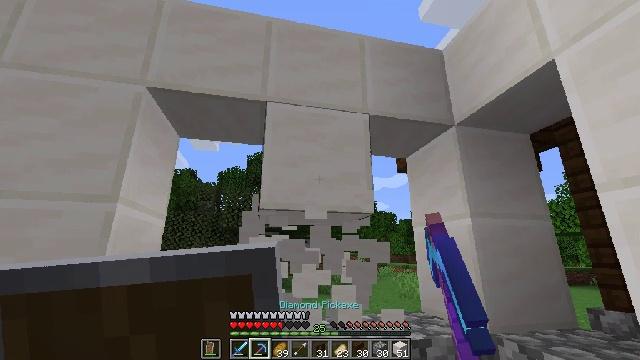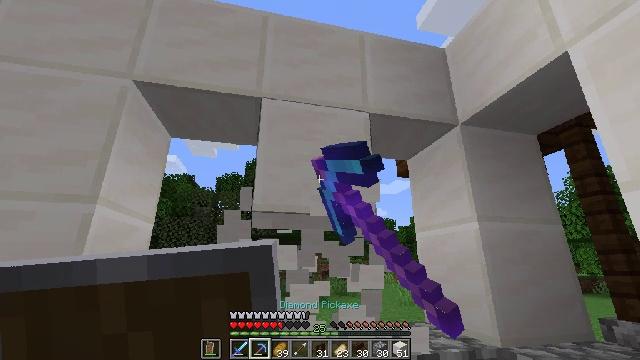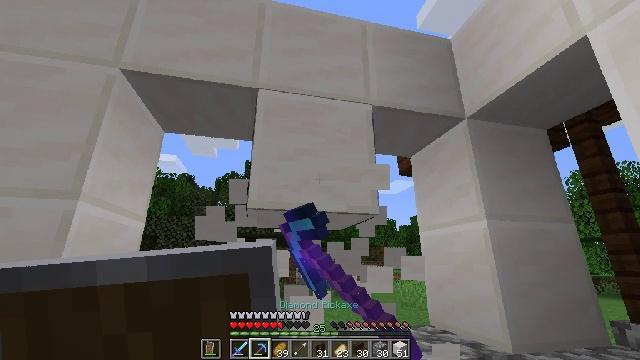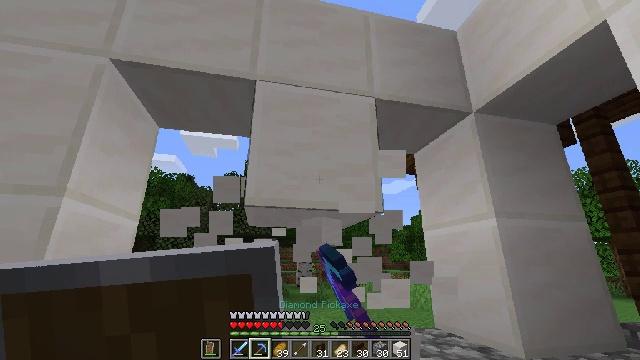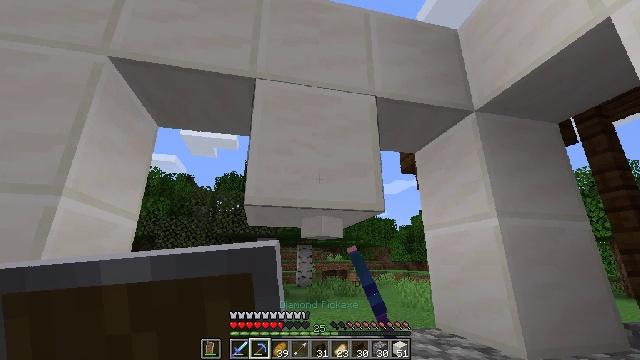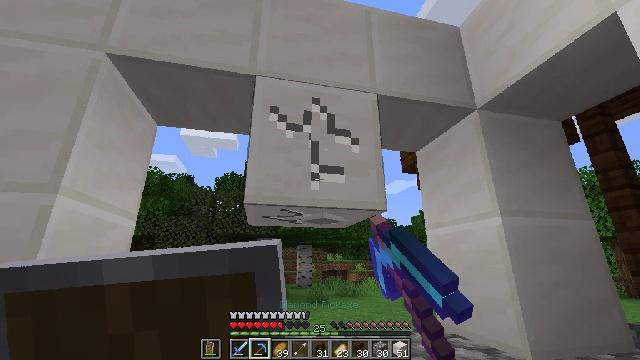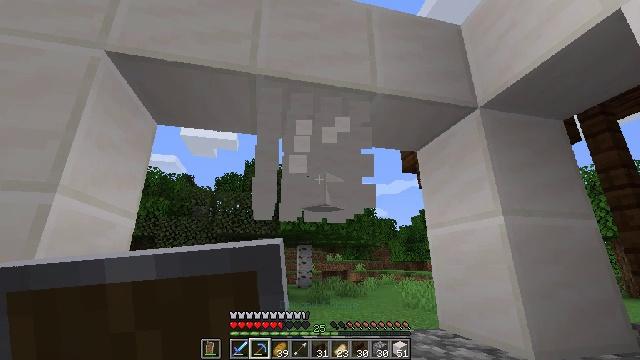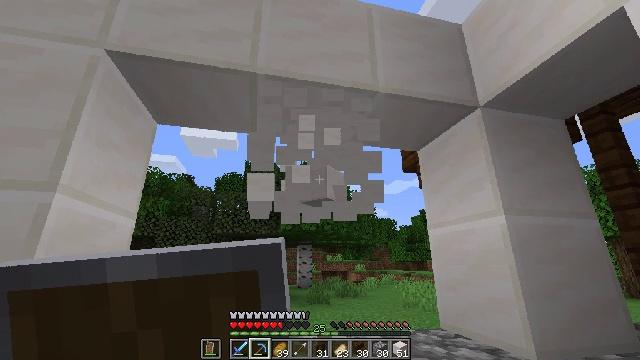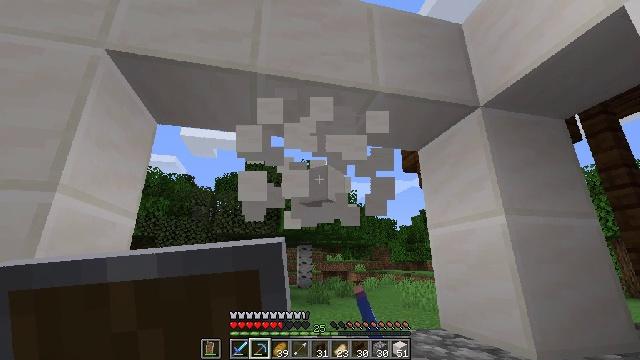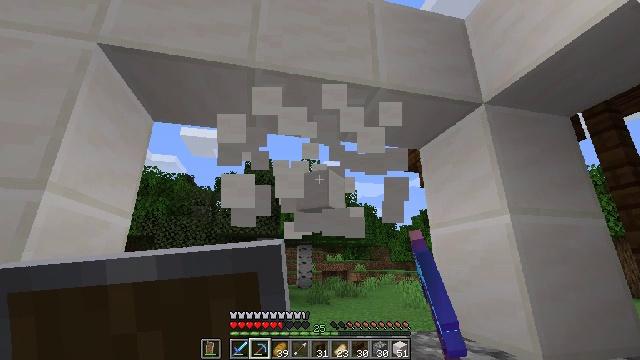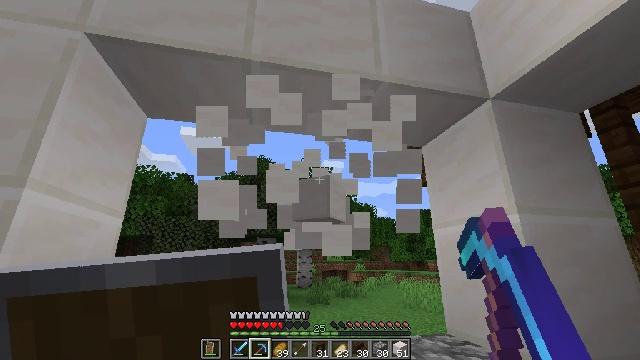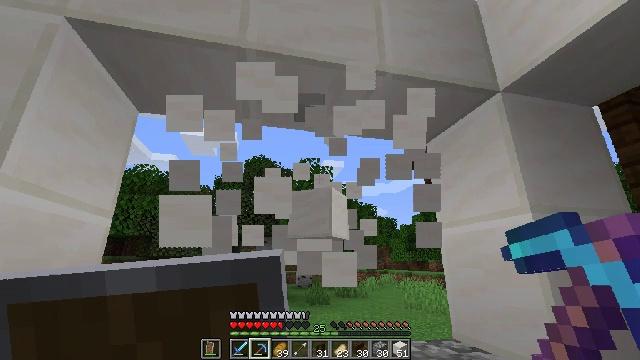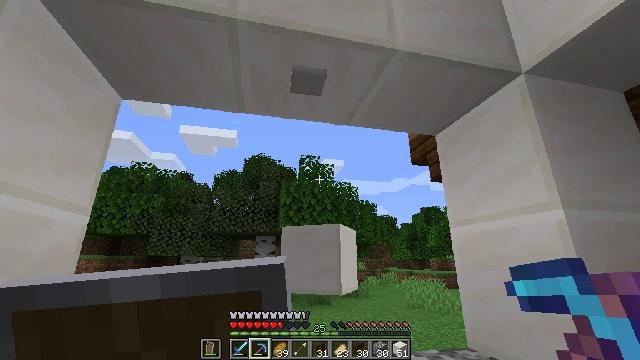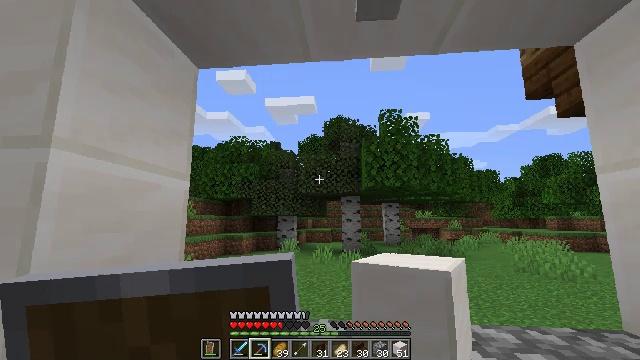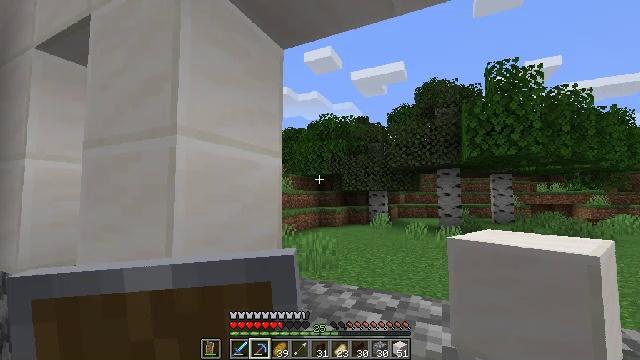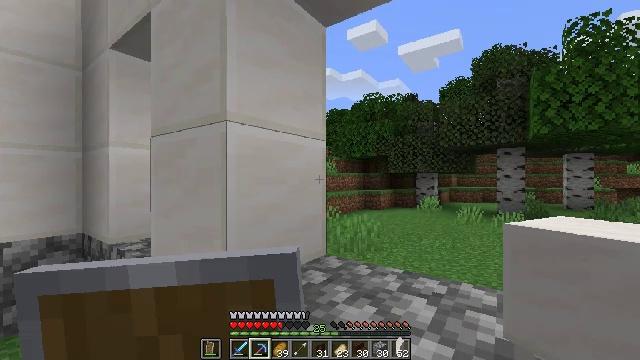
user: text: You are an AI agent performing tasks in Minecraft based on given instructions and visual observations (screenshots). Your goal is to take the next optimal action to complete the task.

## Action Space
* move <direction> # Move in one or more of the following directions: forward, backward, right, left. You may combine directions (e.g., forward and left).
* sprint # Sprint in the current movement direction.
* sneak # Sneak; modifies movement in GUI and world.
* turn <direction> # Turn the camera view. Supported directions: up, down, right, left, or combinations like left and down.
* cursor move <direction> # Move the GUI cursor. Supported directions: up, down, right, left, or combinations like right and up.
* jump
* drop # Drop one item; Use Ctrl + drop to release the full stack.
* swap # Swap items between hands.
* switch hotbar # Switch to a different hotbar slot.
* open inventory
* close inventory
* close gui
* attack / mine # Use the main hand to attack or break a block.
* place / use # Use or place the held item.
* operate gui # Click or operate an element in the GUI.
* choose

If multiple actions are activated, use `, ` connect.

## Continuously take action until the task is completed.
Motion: motion action
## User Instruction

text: Gather quartz blocks using a pickaxe.
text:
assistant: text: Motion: move forward, turn up, attack / mine
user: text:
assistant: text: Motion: attack / mine
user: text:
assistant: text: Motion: attack / mine
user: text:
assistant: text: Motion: attack / mine
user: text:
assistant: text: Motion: attack / mine
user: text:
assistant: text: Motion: attack / mine
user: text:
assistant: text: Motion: attack / mine
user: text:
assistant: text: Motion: attack / mine
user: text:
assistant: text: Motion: move forward, attack / mine
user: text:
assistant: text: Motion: move forward, attack / mine
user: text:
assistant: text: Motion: move forward, attack / mine
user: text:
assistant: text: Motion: move forward, attack / mine
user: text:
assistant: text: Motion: turn left and down
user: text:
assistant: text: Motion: turn left and down
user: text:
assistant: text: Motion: turn left and down
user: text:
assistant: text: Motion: turn left
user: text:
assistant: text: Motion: turn left and down
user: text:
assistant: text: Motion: move left, attack / mine
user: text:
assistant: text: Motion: move left, attack / mine
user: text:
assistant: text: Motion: attack / mine
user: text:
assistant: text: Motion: attack / mine
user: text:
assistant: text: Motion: attack / mine
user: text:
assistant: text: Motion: attack / mine
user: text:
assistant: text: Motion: attack / mine
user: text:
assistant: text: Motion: turn up, attack / mine
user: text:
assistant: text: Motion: turn up, attack / mine
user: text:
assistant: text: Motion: move forward and move left, turn up, attack / mine
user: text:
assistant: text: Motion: move forward and move left, attack / mine
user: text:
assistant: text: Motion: move forward and move left, attack / mine
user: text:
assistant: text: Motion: move forward, attack / mine